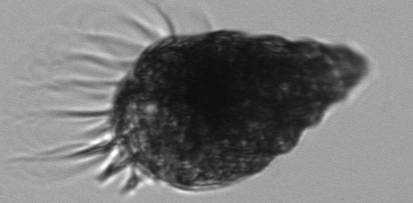
Label: Laboea_strobila